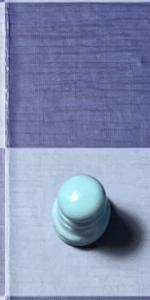
Label: Pawn_White